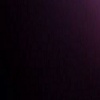
Label: space